Question: I am working on 'Windows Phone 8', i have long list selector with few items in it.When i tap on the items i need to add some animation to it like, move the text in and come back.How to achieve this? i am trying to apply the same to list box as well.
I have tried this :
'''
<Style x:Key="LongListSelectorStyle1" TargetType="phone:LongListSelector">
<Setter Property="Background" Value="Transparent"/>
<Setter Property="Foreground" Value="{StaticResource PhoneForegroundBrush}"/>
<Setter Property="ItemTemplate">
<Setter.Value>
<DataTemplate>
<UserControl>
<Border x:Name="MyBorder" Background="Transparent">
<VisualStateManager.VisualStateGroups >
<VisualStateGroup x:Name="CommonStates">
<VisualState x:Name="Normal" />
<VisualState x:Name="Selected">
<Storyboard>
<ObjectAnimationUsingKeyFrames Storyboard.TargetProperty="(Panel.Background)" Storyboard.TargetName="MyBorder">
<DiscreteObjectKeyFrame KeyTime="0" Value="#000000"/>
</ObjectAnimationUsingKeyFrames>
</Storyboard>
</VisualState>
</VisualStateGroup>
</VisualStateManager.VisualStateGroups>
</Border>
</UserControl>
</DataTemplate>
</Setter.Value>
</Setter>
</Style>
'''
But its not working.
Below is the sample screenshot

How can i achieve this ?
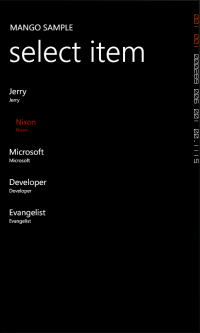
Answer: I would try using the WPToolkit, in which there is the option where you can apply a 'tilt' animation when an item in your ListBox or LongListSelector is pressed. Very cool. First you need to get the toolkit via NuGet in Visual Studio <URL> and once you have it, Within the tag wher eyou declared the ListBox or LongListSelector itself, insert the following
'''
'<ListBox ... toolkit:TiltEffect.IsTiltEnabled="True" ../>
'''
This should work.